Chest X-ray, AP view. Patient: 51 years old, sex M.
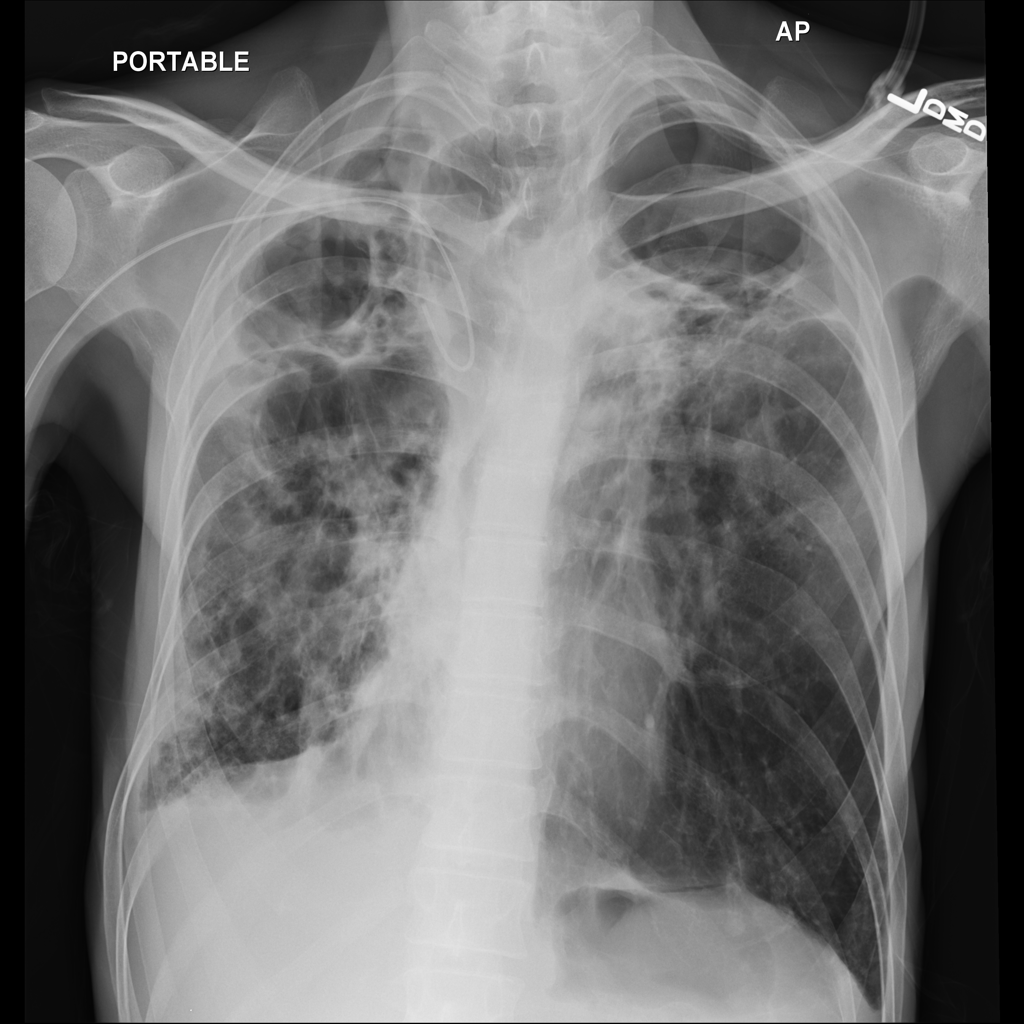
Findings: Fibrosis, Infiltration, Pleural_Thickening, Pneumothorax